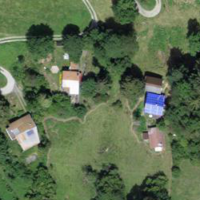
EUNIS habitat code: 41
Species observed at this site:
Chelidonium majus
Plantago media